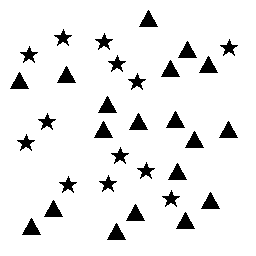
Squares: 0
Triangles: 19
Stars: 13
Total shapes: 32